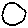
Label: circle